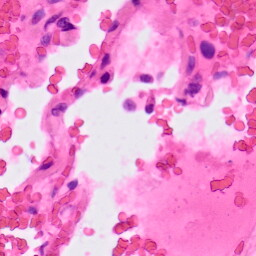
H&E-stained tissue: Lung